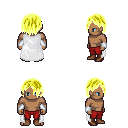
a pixel art fantasy rpg character, male body template, human, dark skin, white cape, red pants, gold bangs hairstyle, white cloth bracers, brown shoes, four views (front, back, left, right), 2x2 character sprite sheet, small pixel art, hard edges, no anti-aliasing